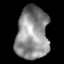
Tissue: lung
Cell type: Others
Senescence score: 0.1828
Nuclear area (px): 1662
Mean DAPI intensity: 141.019